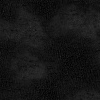
Atmospheric dust classification: not_dusty